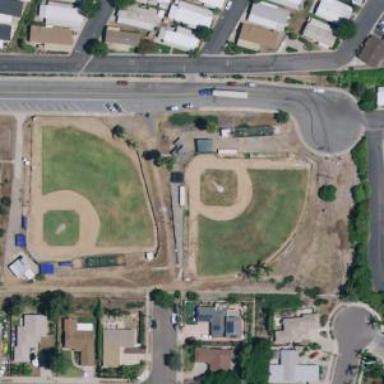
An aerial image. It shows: Baseball pitch for leisure and sports activities.